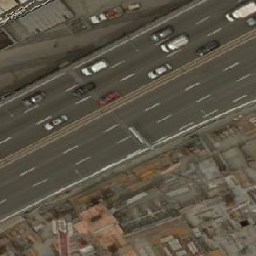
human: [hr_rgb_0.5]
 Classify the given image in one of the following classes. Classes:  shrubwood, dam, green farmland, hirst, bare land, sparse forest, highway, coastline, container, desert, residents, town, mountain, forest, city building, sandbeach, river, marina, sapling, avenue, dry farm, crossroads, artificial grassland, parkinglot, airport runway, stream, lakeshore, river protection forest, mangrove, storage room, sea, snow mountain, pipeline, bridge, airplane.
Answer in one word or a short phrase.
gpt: highway